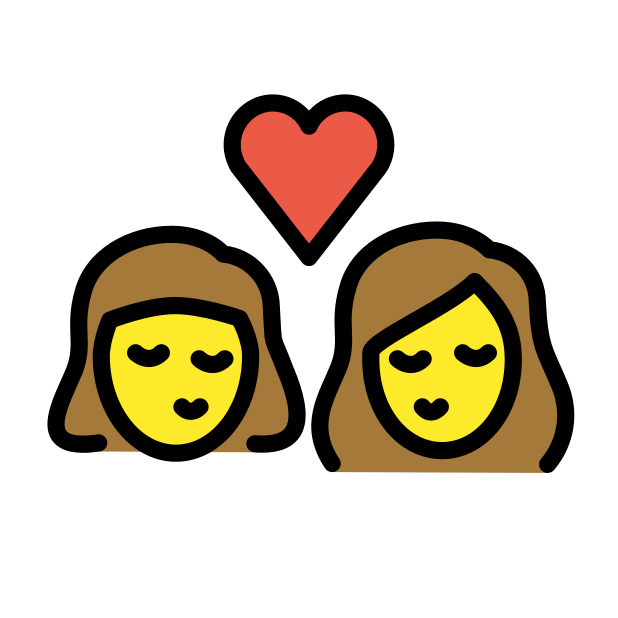
kiss: woman, woman